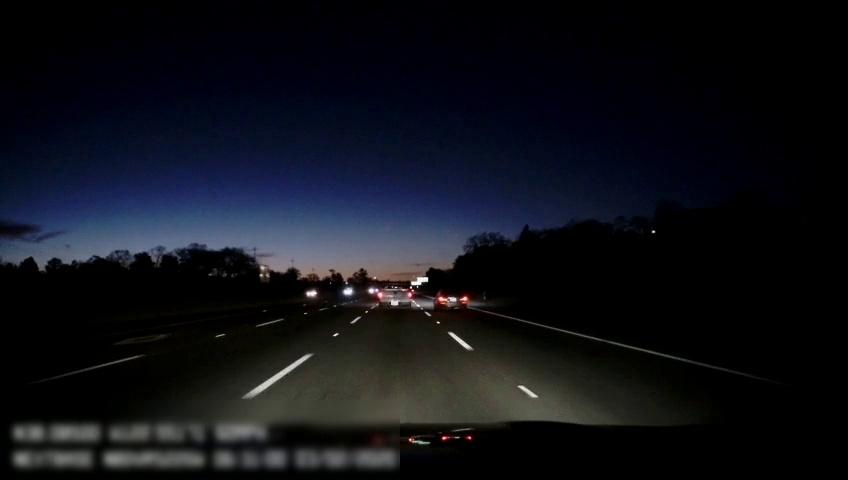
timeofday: Night
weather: Other
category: Drivable Space
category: Vehicles | Truck
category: Vehicles | Car
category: Vehicles | Car
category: Vehicles | Car
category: Lanes | Alternate Lane
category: Lanes | Alternate Lane
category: Lanes | Alternate Lane
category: Lanes | Alternate Lane
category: Lanes | Alternate Lane
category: Traffic | Signs